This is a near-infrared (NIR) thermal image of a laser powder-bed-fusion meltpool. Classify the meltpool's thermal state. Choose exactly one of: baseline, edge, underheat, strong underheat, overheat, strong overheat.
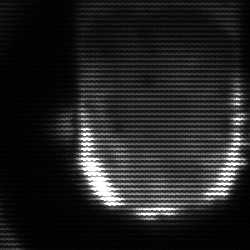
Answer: baseline